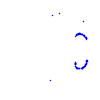
Particle: proton